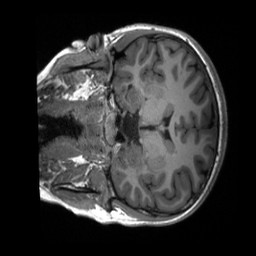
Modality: T1w
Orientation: coronal
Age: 16
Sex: female
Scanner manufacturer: siemens
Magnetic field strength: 3 T
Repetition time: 2.3 s
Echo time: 0.00232 s